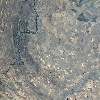
Label: land